Question: When I am trying to unzip a file in code I get the following error.
'''
at System.IO.StreamReader..ctor(Stream stream, Encoding encoding, Boolean detectEncodingFromByteOrderMarks, Int32 bufferSize, Boolean leaveOpen)
at System.IO.StreamReader..ctor(Stream stream)
at Arkle.AzureServiceBusSample.MessageFetcher.ConvertBase64ZippedStringToNormalString(String stringBase64Zipped) in c:\CodeTfsArklePosBenLenovo\Arkle.AzureServiceBusSample\Arkle.AzureServiceBusSample\MessageFetcher.cs:line 171
at Arkle.AzureServiceBusSample.MessageFetcher.DownloadMessages(String username, String password, String identifier) in c:\CodeTfsArklePosBenLenovo\Arkle.AzureServiceBusSample\Arkle.AzureServiceBusSample\MessageFetcher.cs:line 92
at Arkle.AzureServiceBusSample.MessageFetcher.ReceiveMessages(String username, String password, String endPoint, String subscriptionName) in c:\CodeTfsArklePosBenLenovo\Arkle.AzureServiceBusSample\Arkle.AzureServiceBusSample\MessageFetcher.cs:line 48
'''
System.ArgumentException: Stream was not readable.
at System.IO.StreamReader..ctor(Stream stream, Encoding encoding, Boolean
detectEncodingFromByteOrderMarks, |nt32 bufferSize, Boolean |eaveOpen)
at System.IO.StreamReader..ctor(Stream stream)
It happens on the line 'var streamReader1 = new StreamReader(ms);' I have checked and just above that I am able to save the file to disk and it is unzipped correctly. However I need to unzip it directly to a memory stream.
I'm using DotNetZip version 1.9.2.
My Code:
'''
using ionic.zip;
.............
public static string UnzipToString(string stringBase64Zipped)
{
var bytesZipFile = Convert.FromBase64String(stringBase64Zipped);
var msZipFile = new MemoryStream(bytesZipFile);
msZipFile.Position = 0;
using (var zipFile1 = ZipFile.Read(msZipFile))
{
zipFile1.Save(string.Format(@"C:\Temp\{0}.zip", Guid.NewGuid())); // This works
var zipEntry1 = zipFile1.Entries.First();
using (var ms = new MemoryStream())
{
ms.Position = 0;
zipEntry1.Extract(ms);
var streamReader1 = new StreamReader(ms);
var result = String.Empty;
ms.Position = 0;
result = streamReader1.ReadToEnd();
return result;
}
}
}
'''

I have got a new error now when I try and set the memeorystream position to 0 as per the suggestion below.
'''
System.ObjectDisposedException: Cannot access a closed Stream.
at System.IO.__Error.StreamIsClosed()
at System.IO.MemoryStream.set_Position(Int64 value)
at Arkle.AzureServiceBusSample.MessageFetcher.ConvertBase64ZippedStringToNormalString(String stringBase64Zipped) in c:\CodeTfsArklePosBenLenovo\Arkle.AzureServiceBusSample\Arkle.AzureServiceBusSample\MessageFetcher.cs:line 171
at Arkle.AzureServiceBusSample.MessageFetcher.DownloadMessages(String username, String password, String identifier) in c:\CodeTfsArklePosBenLenovo\Arkle.AzureServiceBusSample\Arkle.AzureServiceBusSample\MessageFetcher.cs:line 92
at Arkle.AzureServiceBusSample.MessageFetcher.ReceiveMessages(String username, String password, String endPoint, String subscriptionName) in c:\CodeTfsArklePosBenLenovo\Arkle.AzureServiceBusSample\Arkle.AzureServiceBusSample\MessageFetcher.cs:line 48
'''
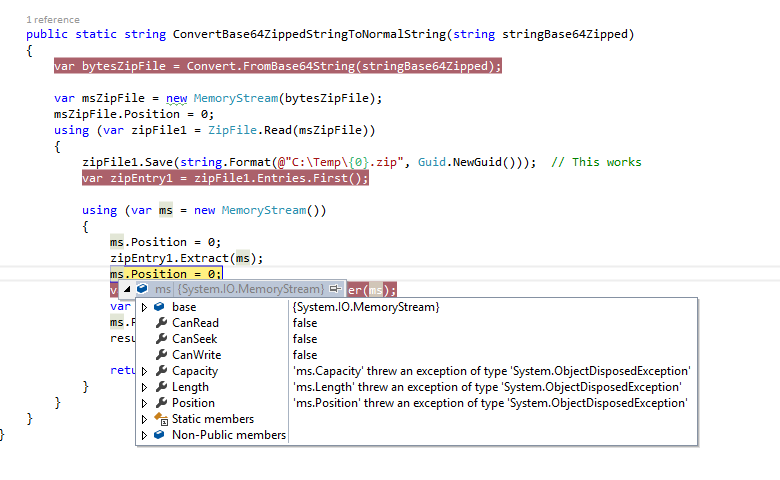
Answer: Not sure what you are going to archieve. Here is my sample code which works
'''
private void ButtonBase_OnClick(object sender, RoutedEventArgs e)
{
var bytes = File.ReadAllBytes(@"e:\scripts_04-10-2014.zip");
var zipAsBase64 = Convert.ToBase64String(bytes);
foreach (var item in GetUnzippedItemsAsStream(zipAsBase64))
{
using (var fs = new FileStream(Path.Combine(@"e:", item.Item1), FileMode.CreateNew,
FileAccess.ReadWrite))
{
item.Item2.CopyTo(fs);
}
}
}
public IEnumerable<Tuple<string, Stream>> GetUnzippedItemsAsStream(string stringBase64Zipped)
{
var bytesZipFile = Convert.FromBase64String(stringBase64Zipped);
using (var ms = new MemoryStream(bytesZipFile))
{
using (var zipFile = ZipFile.Read(ms))
{
foreach (var zipEntry in zipFile.Entries)
{
var outputStream = new MemoryStream();
zipEntry.Extract(outputStream);
yield return new Tuple<string, Stream>(zipEntry.FileName, new MemoryStream(outputStream.ToArray()));
}
}
}
}
'''
Please note the following code
'''
zipEntry.Extract(outputStream);
yield return new Tuple<string, Stream>(zipEntry.FileName, new MemoryStream(outputStream.ToArray()));
'''
I was needed to create new MemoryStream with old.ToArray() (<URL> in current DotNetZipLib about closing the stream after extracting.